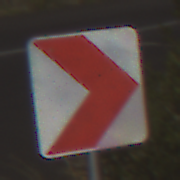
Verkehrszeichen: RichtungstafelnInKurvenKleinLinks
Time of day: MorningAfternoon
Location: Outdoor (RoadRail)
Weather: PartlyCloudy
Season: NotSpecified
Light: Natural